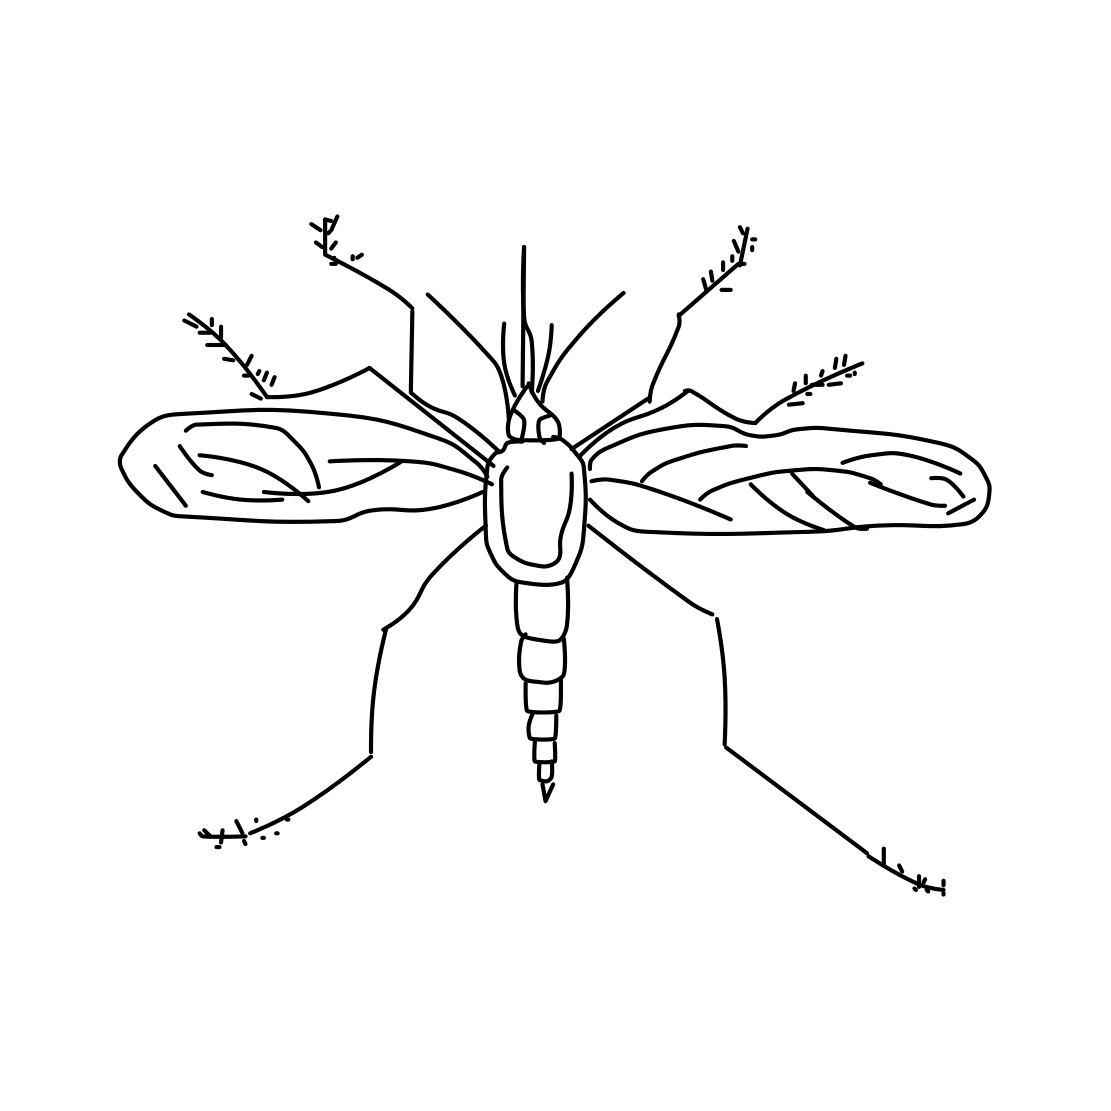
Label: mosquito